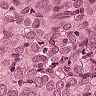
Metastatic tissue present: yes